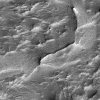
Atmospheric dust classification: not_dusty